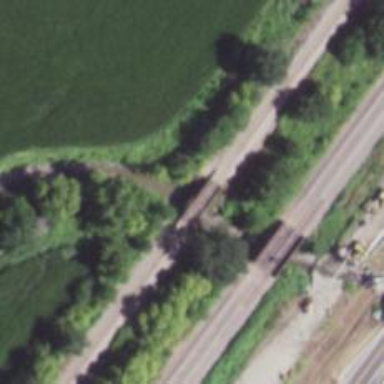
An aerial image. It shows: Bridge over railway line.